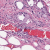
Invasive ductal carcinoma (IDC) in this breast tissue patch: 0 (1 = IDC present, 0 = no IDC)